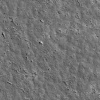
Atmospheric dust classification: not_dusty